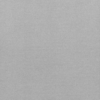
Label: dusty